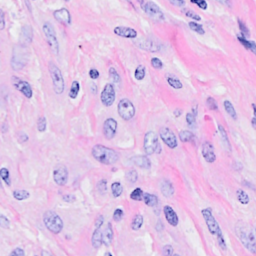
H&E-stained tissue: Breast